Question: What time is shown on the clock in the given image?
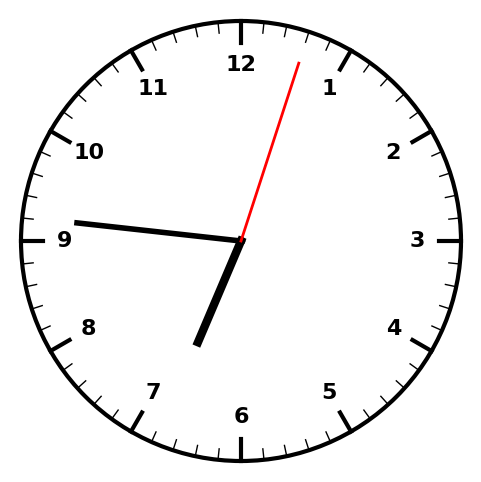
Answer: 06:46:03